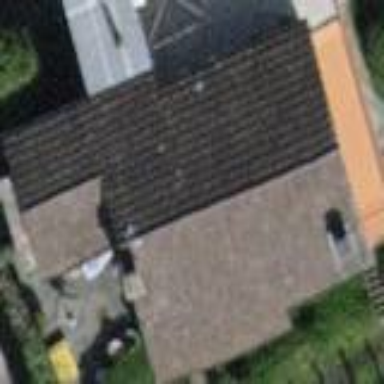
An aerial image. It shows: Detached building.